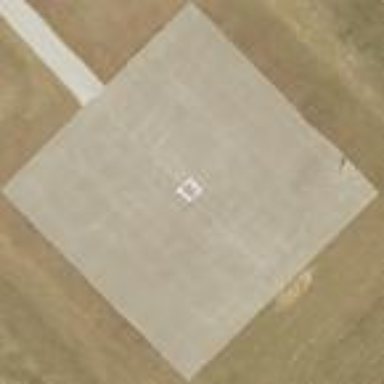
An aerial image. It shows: Image of helipad at airport.